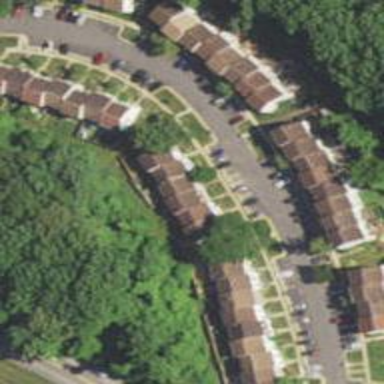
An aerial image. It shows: Neighborhood.